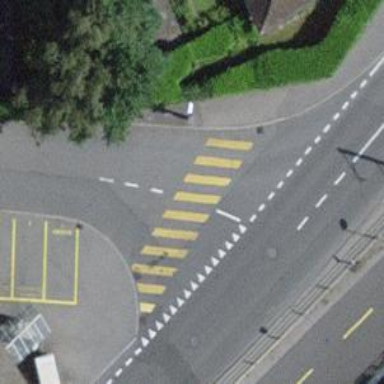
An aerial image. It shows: Road with "give way" sign.